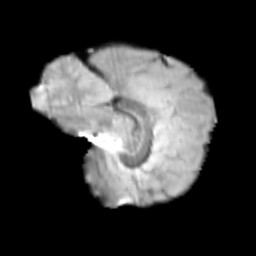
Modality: T2w
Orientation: sagittal
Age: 13
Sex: male
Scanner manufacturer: siemens
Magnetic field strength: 3 T
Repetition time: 3.8 s
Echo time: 0.07 s